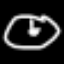
Label: clock